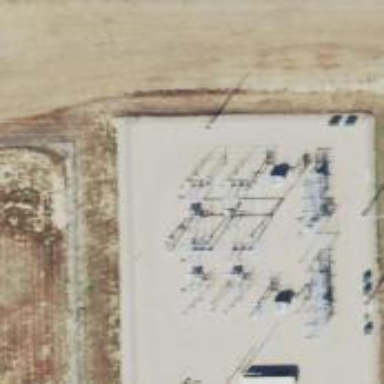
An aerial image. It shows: Switch used for power control.